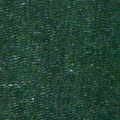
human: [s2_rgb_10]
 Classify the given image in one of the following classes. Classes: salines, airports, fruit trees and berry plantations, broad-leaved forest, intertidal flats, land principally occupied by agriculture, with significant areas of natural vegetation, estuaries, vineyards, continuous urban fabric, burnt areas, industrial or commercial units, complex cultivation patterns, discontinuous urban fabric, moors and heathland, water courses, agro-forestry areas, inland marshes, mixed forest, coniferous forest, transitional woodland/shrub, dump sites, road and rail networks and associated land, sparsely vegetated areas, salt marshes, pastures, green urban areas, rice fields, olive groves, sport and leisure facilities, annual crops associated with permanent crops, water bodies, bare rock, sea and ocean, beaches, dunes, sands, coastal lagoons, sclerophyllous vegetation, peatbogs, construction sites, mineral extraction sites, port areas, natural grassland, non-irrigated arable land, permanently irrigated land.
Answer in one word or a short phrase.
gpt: sea and ocean